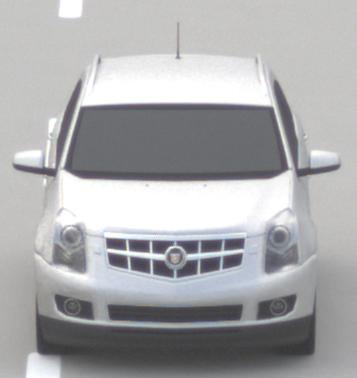
Make: Cadillac
Model: SRX 3.0 V6
Detailed model: SRX (II)
Model produced from: 2010/12
Model produced until: 2012/01
Doors: 5
Color: white
Road condition: dry road
Daytime: midday
Contrast: low contrast